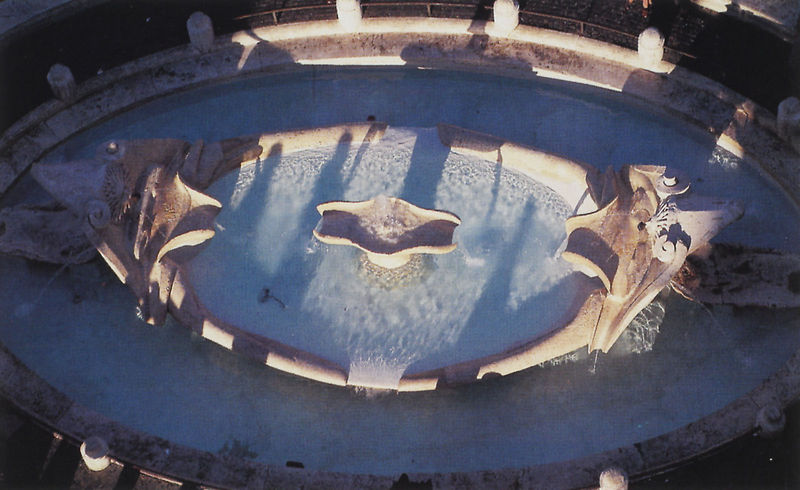
Titel: Fontana della Barcaccia (Barkassenbrunnen)
Künstler: Pietro Bernini
Standort: Rom, Piazza di Spagna (EU - I - Latium)
Schlagwörter: blau, schatten, wasser, weiß, licht, marmor, muster, architektur, barock, schale, stein, decke, rokkoko, brunnen, oval, rund, springbrunnen, wellen, foto, fotografie, becken, strahl, rom, sandstein, licht und schatten, fontaine, fontäne, wasserfontäne, blasen, wasserbecken, aufnahme, sonnen, wasserspiel, brunnenschale, schatrten, schimmen, wasserkunst